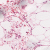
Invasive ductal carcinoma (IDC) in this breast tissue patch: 0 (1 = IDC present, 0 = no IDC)